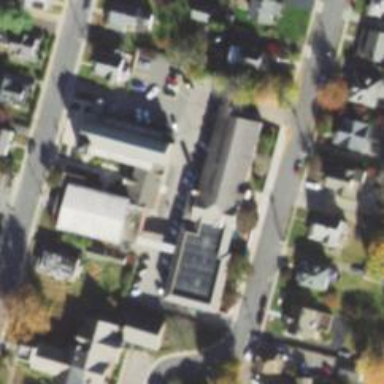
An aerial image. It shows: School.